A bearing vibration time series has been folded into this square grayscale image, one row per segment of consecutive samples. What is the most likely bearing condition (normal, inner_race, outer_race, ball)?
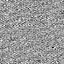
Answer: normal